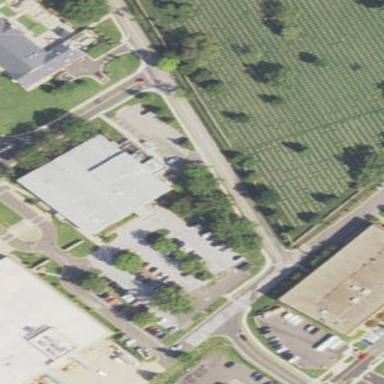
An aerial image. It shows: Clinic building offering healthcare services.